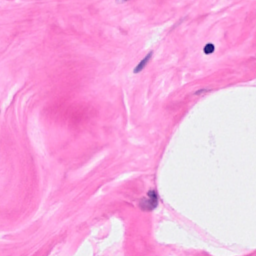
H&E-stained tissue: Breast